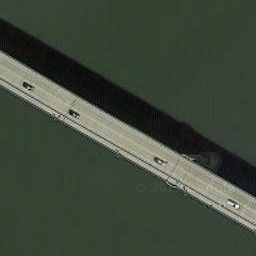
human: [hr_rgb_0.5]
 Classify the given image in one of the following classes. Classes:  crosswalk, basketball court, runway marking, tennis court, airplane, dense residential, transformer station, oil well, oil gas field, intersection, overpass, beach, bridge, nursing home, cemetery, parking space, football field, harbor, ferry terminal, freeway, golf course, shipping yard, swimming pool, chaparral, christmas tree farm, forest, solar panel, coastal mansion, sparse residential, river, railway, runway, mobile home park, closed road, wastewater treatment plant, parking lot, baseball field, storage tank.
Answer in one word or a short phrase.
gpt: bridge